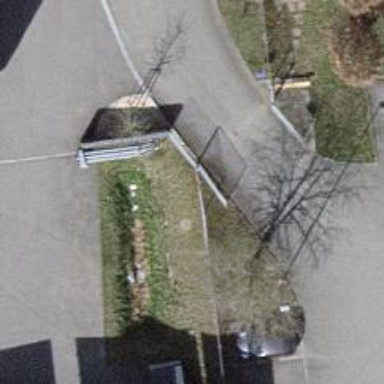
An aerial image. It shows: Gate.